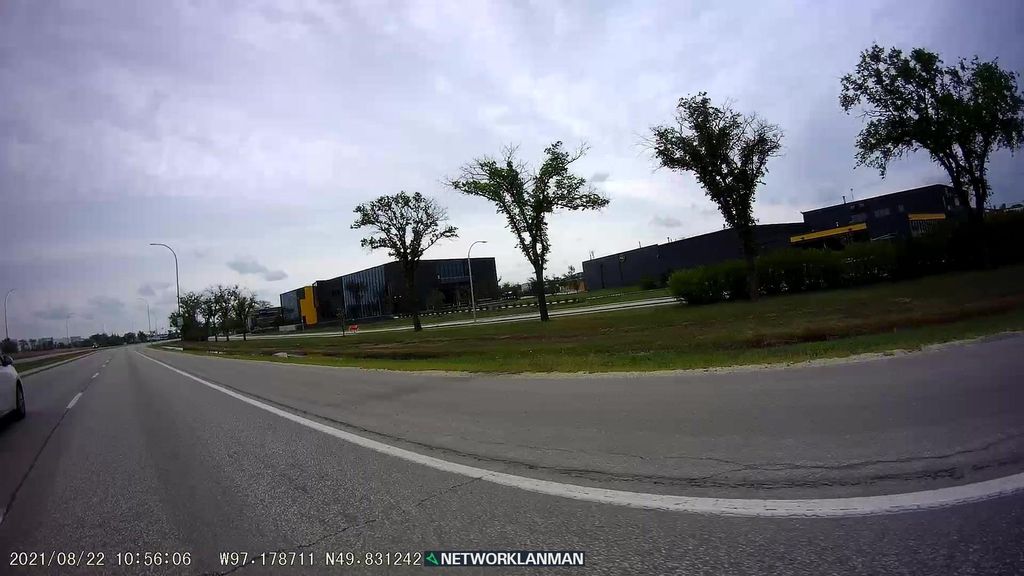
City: winnipeg